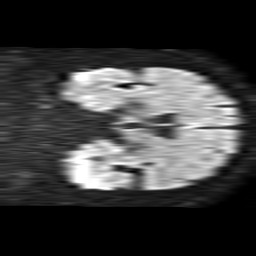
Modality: TRACE
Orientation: coronal
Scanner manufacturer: philips
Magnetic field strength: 1.5 T
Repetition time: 4.6 s
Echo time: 0.08631 s